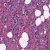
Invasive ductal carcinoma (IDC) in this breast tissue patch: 1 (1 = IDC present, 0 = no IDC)